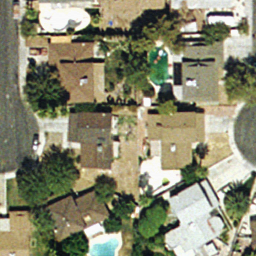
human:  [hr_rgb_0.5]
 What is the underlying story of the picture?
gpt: medium residential